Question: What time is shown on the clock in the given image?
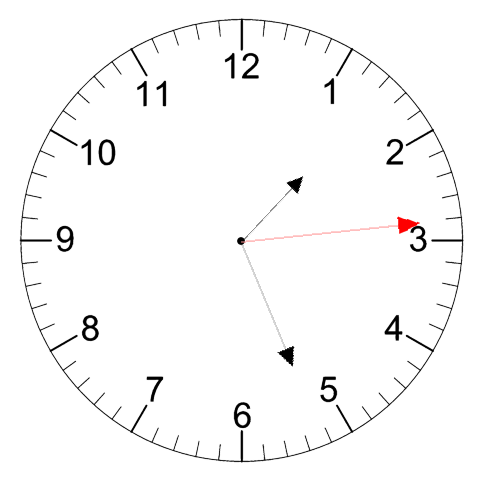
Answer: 01:26:14